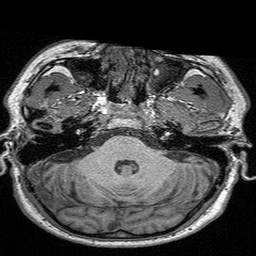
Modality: T1w
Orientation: coronal
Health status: ill
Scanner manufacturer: siemens
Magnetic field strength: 3 T
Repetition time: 2.3 s
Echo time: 0.00298 s